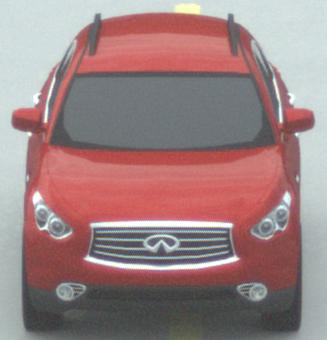
Make: Infiniti
Model: FX 37
Detailed model: FX (S51)
Model produced from: 2012/07
Model produced until: 2013/10
Doors: 5
Color: red
Road condition: dry road
Daytime: midday
Contrast: low contrast